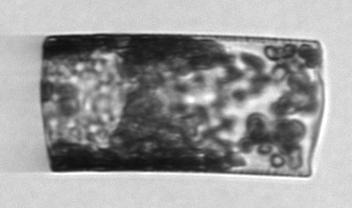
Label: Guinardia_flaccida